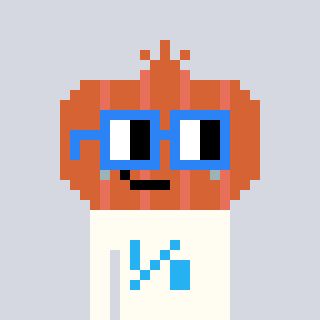
a pixel art character with square blue glasses, a onion-shaped head and a grayscale-colored body on a cool background